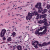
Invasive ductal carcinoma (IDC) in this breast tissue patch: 0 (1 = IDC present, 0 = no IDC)